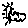
Label: cloud